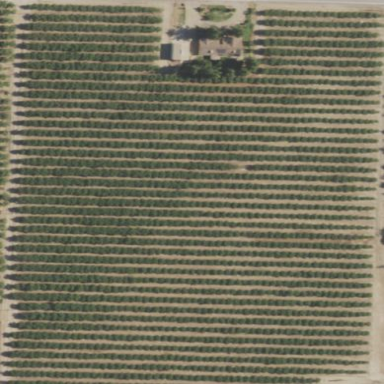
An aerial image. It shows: Orchard filled with peach trees.